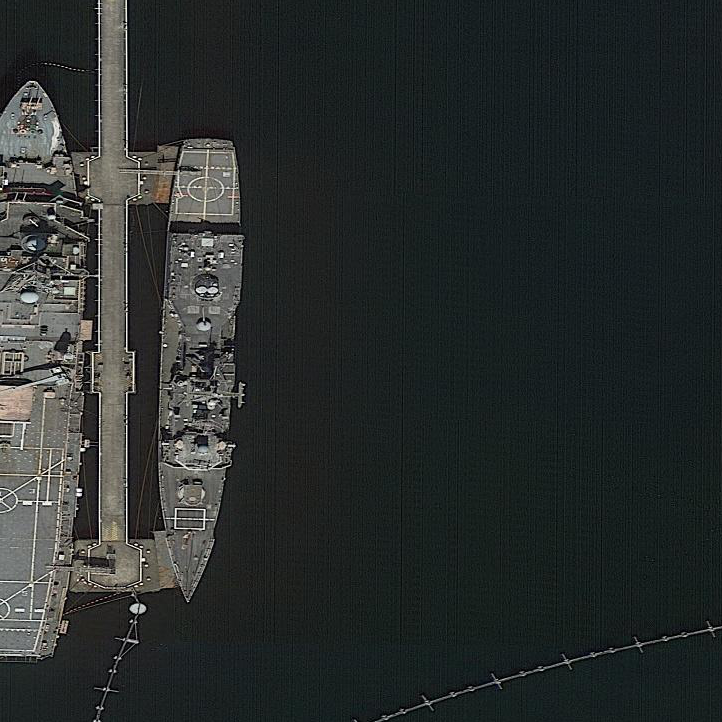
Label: cruiser